RGB frame:
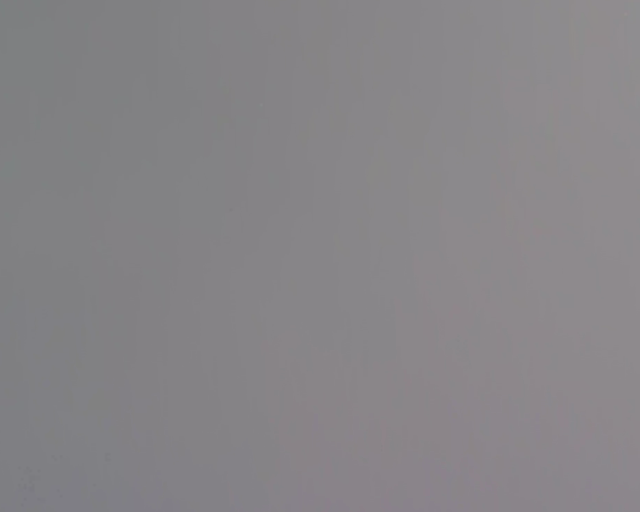
Thermal frame:
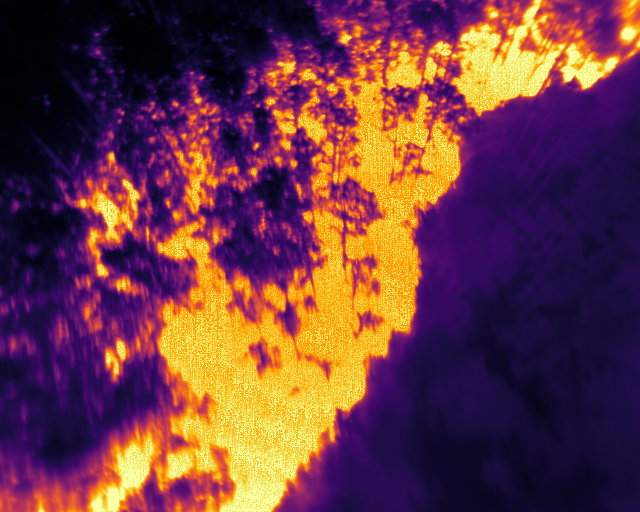
Captured: 2026-02-27 02:37:35
Pixels at or above 80 °C: 128019 (fraction of frame: 0.3907)